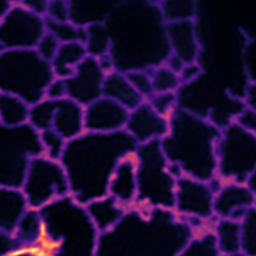
Label: Super-resolution ER image